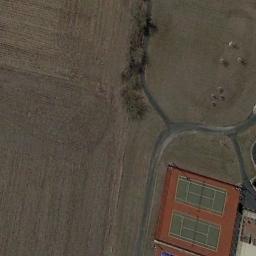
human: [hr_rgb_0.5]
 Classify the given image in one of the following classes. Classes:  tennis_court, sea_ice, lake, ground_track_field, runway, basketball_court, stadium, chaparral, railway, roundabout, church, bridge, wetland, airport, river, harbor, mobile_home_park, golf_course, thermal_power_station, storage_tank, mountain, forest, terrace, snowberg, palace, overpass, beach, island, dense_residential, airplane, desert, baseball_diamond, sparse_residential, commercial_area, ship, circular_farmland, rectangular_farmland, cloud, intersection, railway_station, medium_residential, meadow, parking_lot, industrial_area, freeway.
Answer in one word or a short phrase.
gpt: tennis_court